Question: I'm setting up a Spring Boot maven multi-module project where I have Domain layer, Persistence layer and Web layer.
ive been looking up similar questions,but none seem to be my case,i suspect its due to the fact the project is divided in individual maven modules Spring cant find the bean.
tried some posible solutions but they dont seem to be solving the problem.
### Main
'''
@SpringBootApplication(scanBasePackages = { "com.imricki.movie.domain", "com.imricki.movie.persistence",
"com.imricki.movie.web" })
public class SpringBootAplication {
public static void main(String[] args) throws Exception {
SpringApplication.run(SpringBootAplication.class, args);
}
}
'''
### RestController
'''
@RequestMapping(value = "/api")
@RestController
class MovieRestController {
@Autowired
private MovieService service;
@RequestMapping(value = "/delete/{id}", method = RequestMethod.DELETE)
ResponseEntity<Void> delete(@PathVariable Long Id) {
this.service.delete(Id);
return new ResponseEntity<>(HttpStatus.OK);
}
'''
### Service
'''
@Service
public class MovieServiceImpl implements MovieService {
@Autowired
MovieRepository repo;
/** The model mapper to convert. */
private final ModelMapper modelMapper = new ModelMapper();
@Override
@Transactional
public void delete(Long id) {
this.repo.deleteById(id);
}
'''
### Persistence
'''
@Repository
public interface MovieRepository extends JpaRepository<Movie, Long> {
}
'''
this is what the structure looks like

Im getting a excepcion wen starting the embebed tomcat,as i said before i think ists because it cant find the service so it cant inject the bean
'''
. ____ _ __ _ _
/\\ / ___'_ __ _ _(_)_ __ __ _ \ \ \ \
( ( )\___ | '_ | '_| | '_ \/ _' | \ \ \ \
\\/ ___)| |_)| | | | | || (_| | ) ) ) )
' |____| .__|_| |_|_| |_\__, | / / / /
=========|_|==============|___/=/_/_/_/
:: Spring Boot :: (v2.1.3.RELEASE)
2019-05-18 21:42:40.598 INFO 1696 --- [ main] c.i.movie.web.SpringBootAplication : Starting SpringBootAplication on DESKTOP-Q7NDFBT with PID 1696 (C:\Desarollo\wks\Parent\Web\target\classes started by Usuario in C:\Desarollo\wks\Parent\Web)
2019-05-18 21:42:40.598 INFO 1696 --- [ main] c.i.movie.web.SpringBootAplication : No active profile set, falling back to default profiles: default
2019-05-18 21:42:43.114 INFO 1696 --- [ main] o.s.b.w.embedded.tomcat.TomcatWebServer : Tomcat initialized with port(s): 8081 (http)
2019-05-18 21:42:43.134 INFO 1696 --- [ main] o.apache.catalina.core.StandardService : Starting service [Tomcat]
2019-05-18 21:42:43.134 INFO 1696 --- [ main] org.apache.catalina.core.StandardEngine : Starting Servlet engine: [Apache Tomcat/9.0.16]
2019-05-18 21:42:43.165 INFO 1696 --- [ main] o.a.catalina.core.AprLifecycleListener : The APR based Apache Tomcat Native library which allows optimal performance in production environments was not found on the java.library.path: [C:\Program Files\Java\jdk1.8.0_202\bin;C:\Windows\Sun\Java\bin;C:\Windows\system32;C:\Windows;C:/Program Files/Java/jre1.8.0_202/bin/server;C:/Program Files/Java/jre1.8.0_202/bin;C:/Program Files/Java/jre1.8.0_202/lib/amd64;C:\Program Files (x86)\Common Files\Oracle\Java\javapath;C:\Windows\system32;C:\Windows;C:\Windows\System32\Wbem;C:\Windows\System32\WindowsPowerShell\v1.0\;C:\Windows\System32\OpenSSH\;C:\Program Files (x86)\ATI Technologies\ATI.ACE\Core-Static;C:\Program Files (x86)\Calibre2\;C:\Program Files\Git\cmd;C:\Users\Usuario\AppData\Local\Microsoft\WindowsApps;;C:\Microsoft VS Code\bin;C:\eclipse\eclipse-jee-2019-03-R-win32-x86_64\eclipse;;.]
2019-05-18 21:42:43.745 INFO 1696 --- [ main] o.a.c.c.C.[Tomcat].[localhost].[/] : Initializing Spring embedded WebApplicationContext
2019-05-18 21:42:43.745 INFO 1696 --- [ main] o.s.web.context.ContextLoader : Root WebApplicationContext: initialization completed in 3100 ms
2019-05-18 21:42:44.276 WARN 1696 --- [ main] ConfigServletWebServerApplicationContext : Exception encountered during context initialization - cancelling refresh attempt: org.springframework.beans.factory.BeanCreationException: Error creating bean with name 'movieService' defined in file [C:\Desarollo\wks\Parent\Domain\target\classes\com\imricki\movie\domain\impl\MovieServiceImpl.class]: Post-processing of merged bean definition failed; nested exception is java.lang.IllegalStateException: Failed to introspect Class [com.imricki.movie.domain.impl.MovieServiceImpl] from ClassLoader [sun.misc.Launcher$AppClassLoader@764c12b6]
2019-05-18 21:42:44.286 INFO 1696 --- [ main] o.apache.catalina.core.StandardService : Stopping service [Tomcat]
2019-05-18 21:42:44.348 INFO 1696 --- [ main] ConditionEvaluationReportLoggingListener :
Error starting ApplicationContext. To display the conditions report re-run your application with 'debug' enabled.
2019-05-18 21:42:44.442 ERROR 1696 --- [ main] o.s.boot.SpringApplication : Application run failed
org.springframework.beans.factory.BeanCreationException: Error creating bean with name 'movieService' defined in file [C:\Desarollo\wks\Parent\Domain\target\classes\com\imricki\movie\domain\impl\MovieServiceImpl.class]: Post-processing of merged bean definition failed; nested exception is java.lang.IllegalStateException: Failed to introspect Class [com.imricki.movie.domain.impl.MovieServiceImpl] from ClassLoader [sun.misc.Launcher$AppClassLoader@764c12b6]
at org.springframework.beans.factory.support.AbstractAutowireCapableBeanFactory.doCreateBean(AbstractAutowireCapableBeanFactory.java:570) ~[spring-beans-5.1.5.RELEASE.jar:5.1.5.RELEASE]
at org.springframework.beans.factory.support.AbstractAutowireCapableBeanFactory.createBean(AbstractAutowireCapableBeanFactory.java:515) ~[spring-beans-5.1.5.RELEASE.jar:5.1.5.RELEASE]
at org.springframework.beans.factory.support.AbstractBeanFactory.lambda$doGetBean$0(AbstractBeanFactory.java:320) ~[spring-beans-5.1.5.RELEASE.jar:5.1.5.RELEASE]
at org.springframework.beans.factory.support.DefaultSingletonBeanRegistry.getSingleton(DefaultSingletonBeanRegistry.java:222) ~[spring-beans-5.1.5.RELEASE.jar:5.1.5.RELEASE]
at org.springframework.beans.factory.support.AbstractBeanFactory.doGetBean(AbstractBeanFactory.java:318) ~[spring-beans-5.1.5.RELEASE.jar:5.1.5.RELEASE]
at org.springframework.beans.factory.support.AbstractBeanFactory.getBean(AbstractBeanFactory.java:199) ~[spring-beans-5.1.5.RELEASE.jar:5.1.5.RELEASE]
at org.springframework.beans.factory.support.DefaultListableBeanFactory.preInstantiateSingletons(DefaultListableBeanFactory.java:849) ~[spring-beans-5.1.5.RELEASE.jar:5.1.5.RELEASE]
at org.springframework.context.support.AbstractApplicationContext.finishBeanFactoryInitialization(AbstractApplicationContext.java:877) ~[spring-context-5.1.5.RELEASE.jar:5.1.5.RELEASE]
at org.springframework.context.support.AbstractApplicationContext.refresh(AbstractApplicationContext.java:549) ~[spring-context-5.1.5.RELEASE.jar:5.1.5.RELEASE]
at org.springframework.boot.web.servlet.context.ServletWebServerApplicationContext.refresh(ServletWebServerApplicationContext.java:142) ~[spring-boot-2.1.3.RELEASE.jar:2.1.3.RELEASE]
at org.springframework.boot.SpringApplication.refresh(SpringApplication.java:775) [spring-boot-2.1.3.RELEASE.jar:2.1.3.RELEASE]
at org.springframework.boot.SpringApplication.refreshContext(SpringApplication.java:397) [spring-boot-2.1.3.RELEASE.jar:2.1.3.RELEASE]
at org.springframework.boot.SpringApplication.run(SpringApplication.java:316) [spring-boot-2.1.3.RELEASE.jar:2.1.3.RELEASE]
at org.springframework.boot.SpringApplication.run(SpringApplication.java:1260) [spring-boot-2.1.3.RELEASE.jar:2.1.3.RELEASE]
at org.springframework.boot.SpringApplication.run(SpringApplication.java:1248) [spring-boot-2.1.3.RELEASE.jar:2.1.3.RELEASE]
at com.imricki.movie.web.SpringBootAplication.main(SpringBootAplication.java:11) [classes/:na]
Caused by: java.lang.IllegalStateException: Failed to introspect Class [com.imricki.movie.domain.impl.MovieServiceImpl] from ClassLoader [sun.misc.Launcher$AppClassLoader@764c12b6]
at org.springframework.util.ReflectionUtils.getDeclaredFields(ReflectionUtils.java:785) ~[spring-core-5.1.5.RELEASE.jar:5.1.5.RELEASE]
at org.springframework.util.ReflectionUtils.doWithLocalFields(ReflectionUtils.java:717) ~[spring-core-5.1.5.RELEASE.jar:5.1.5.RELEASE]
at org.springframework.context.annotation.CommonAnnotationBeanPostProcessor.buildResourceMetadata(CommonAnnotationBeanPostProcessor.java:365) ~[spring-context-5.1.5.RELEASE.jar:5.1.5.RELEASE]
at org.springframework.context.annotation.CommonAnnotationBeanPostProcessor.findResourceMetadata(CommonAnnotationBeanPostProcessor.java:350) ~[spring-context-5.1.5.RELEASE.jar:5.1.5.RELEASE]
at org.springframework.context.annotation.CommonAnnotationBeanPostProcessor.postProcessMergedBeanDefinition(CommonAnnotationBeanPostProcessor.java:298) ~[spring-context-5.1.5.RELEASE.jar:5.1.5.RELEASE]
at org.springframework.beans.factory.support.AbstractAutowireCapableBeanFactory.applyMergedBeanDefinitionPostProcessors(AbstractAutowireCapableBeanFactory.java:1061) ~[spring-beans-5.1.5.RELEASE.jar:5.1.5.RELEASE]
at org.springframework.beans.factory.support.AbstractAutowireCapableBeanFactory.doCreateBean(AbstractAutowireCapableBeanFactory.java:567) ~[spring-beans-5.1.5.RELEASE.jar:5.1.5.RELEASE]
... 15 common frames omitted
Caused by: java.lang.NoClassDefFoundError: Lcom/imricki/movie/persistence/repository/MovieRepository;
at java.lang.Class.getDeclaredFields0(Native Method) ~[na:1.8.0_202]
at java.lang.Class.privateGetDeclaredFields(Class.java:2583) ~[na:1.8.0_202]
at java.lang.Class.getDeclaredFields(Class.java:1916) ~[na:1.8.0_202]
at org.springframework.util.ReflectionUtils.getDeclaredFields(ReflectionUtils.java:780) ~[spring-core-5.1.5.RELEASE.jar:5.1.5.RELEASE]
... 21 common frames omitted
Caused by: java.lang.ClassNotFoundException: com.imricki.movie.persistence.repository.MovieRepository
at java.net.URLClassLoader.findClass(URLClassLoader.java:382) ~[na:1.8.0_202]
at java.lang.ClassLoader.loadClass(ClassLoader.java:424) ~[na:1.8.0_202]
at sun.misc.Launcher$AppClassLoader.loadClass(Launcher.java:349) ~[na:1.8.0_202]
at java.lang.ClassLoader.loadClass(ClassLoader.java:357) ~[na:1.8.0_202]
... 25 common frames omitted
'''
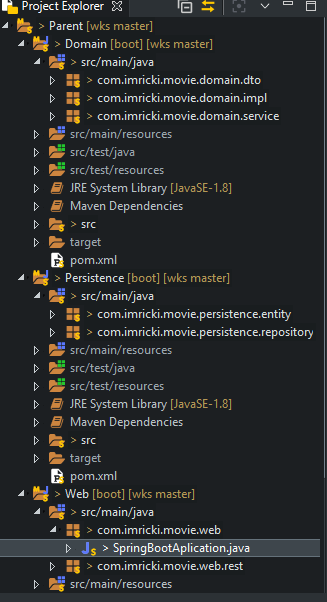
Answer: I solved the problem by adding component scan in the main class
'''
@SpringBootApplication(scanBasePackages = { "com" })
@EntityScan(basePackages = { "com" })
public class SpringBootAplication {
public static void main(String[] args) throws Exception {
SpringApplication.run(SpringBootAplication.class, args);
}
}
'''
this way spring has a common base package in all the maven modules in witch it scans for the components.